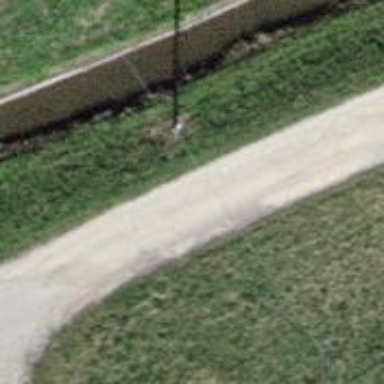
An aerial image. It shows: Power pole.